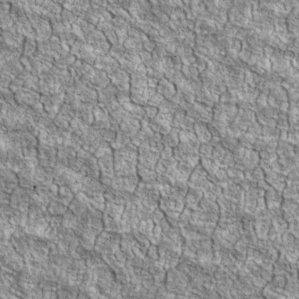
Label: non_frost